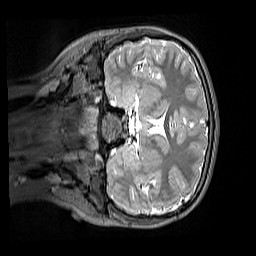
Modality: T2w
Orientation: coronal
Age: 9
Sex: female
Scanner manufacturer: siemens
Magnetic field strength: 3 T
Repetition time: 3.2 s
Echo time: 0.408 s